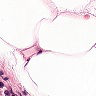
Metastatic tissue present: no